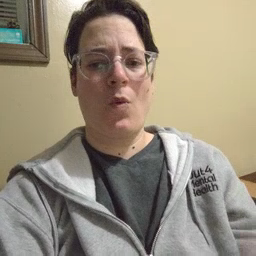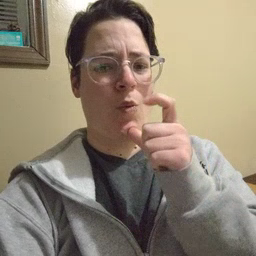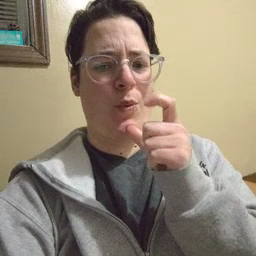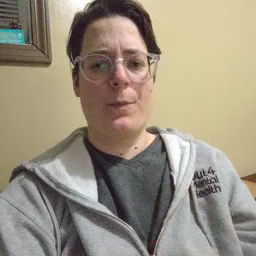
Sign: who